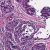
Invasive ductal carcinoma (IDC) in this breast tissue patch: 0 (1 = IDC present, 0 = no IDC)